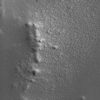
Atmospheric dust classification: not_dusty